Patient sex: M
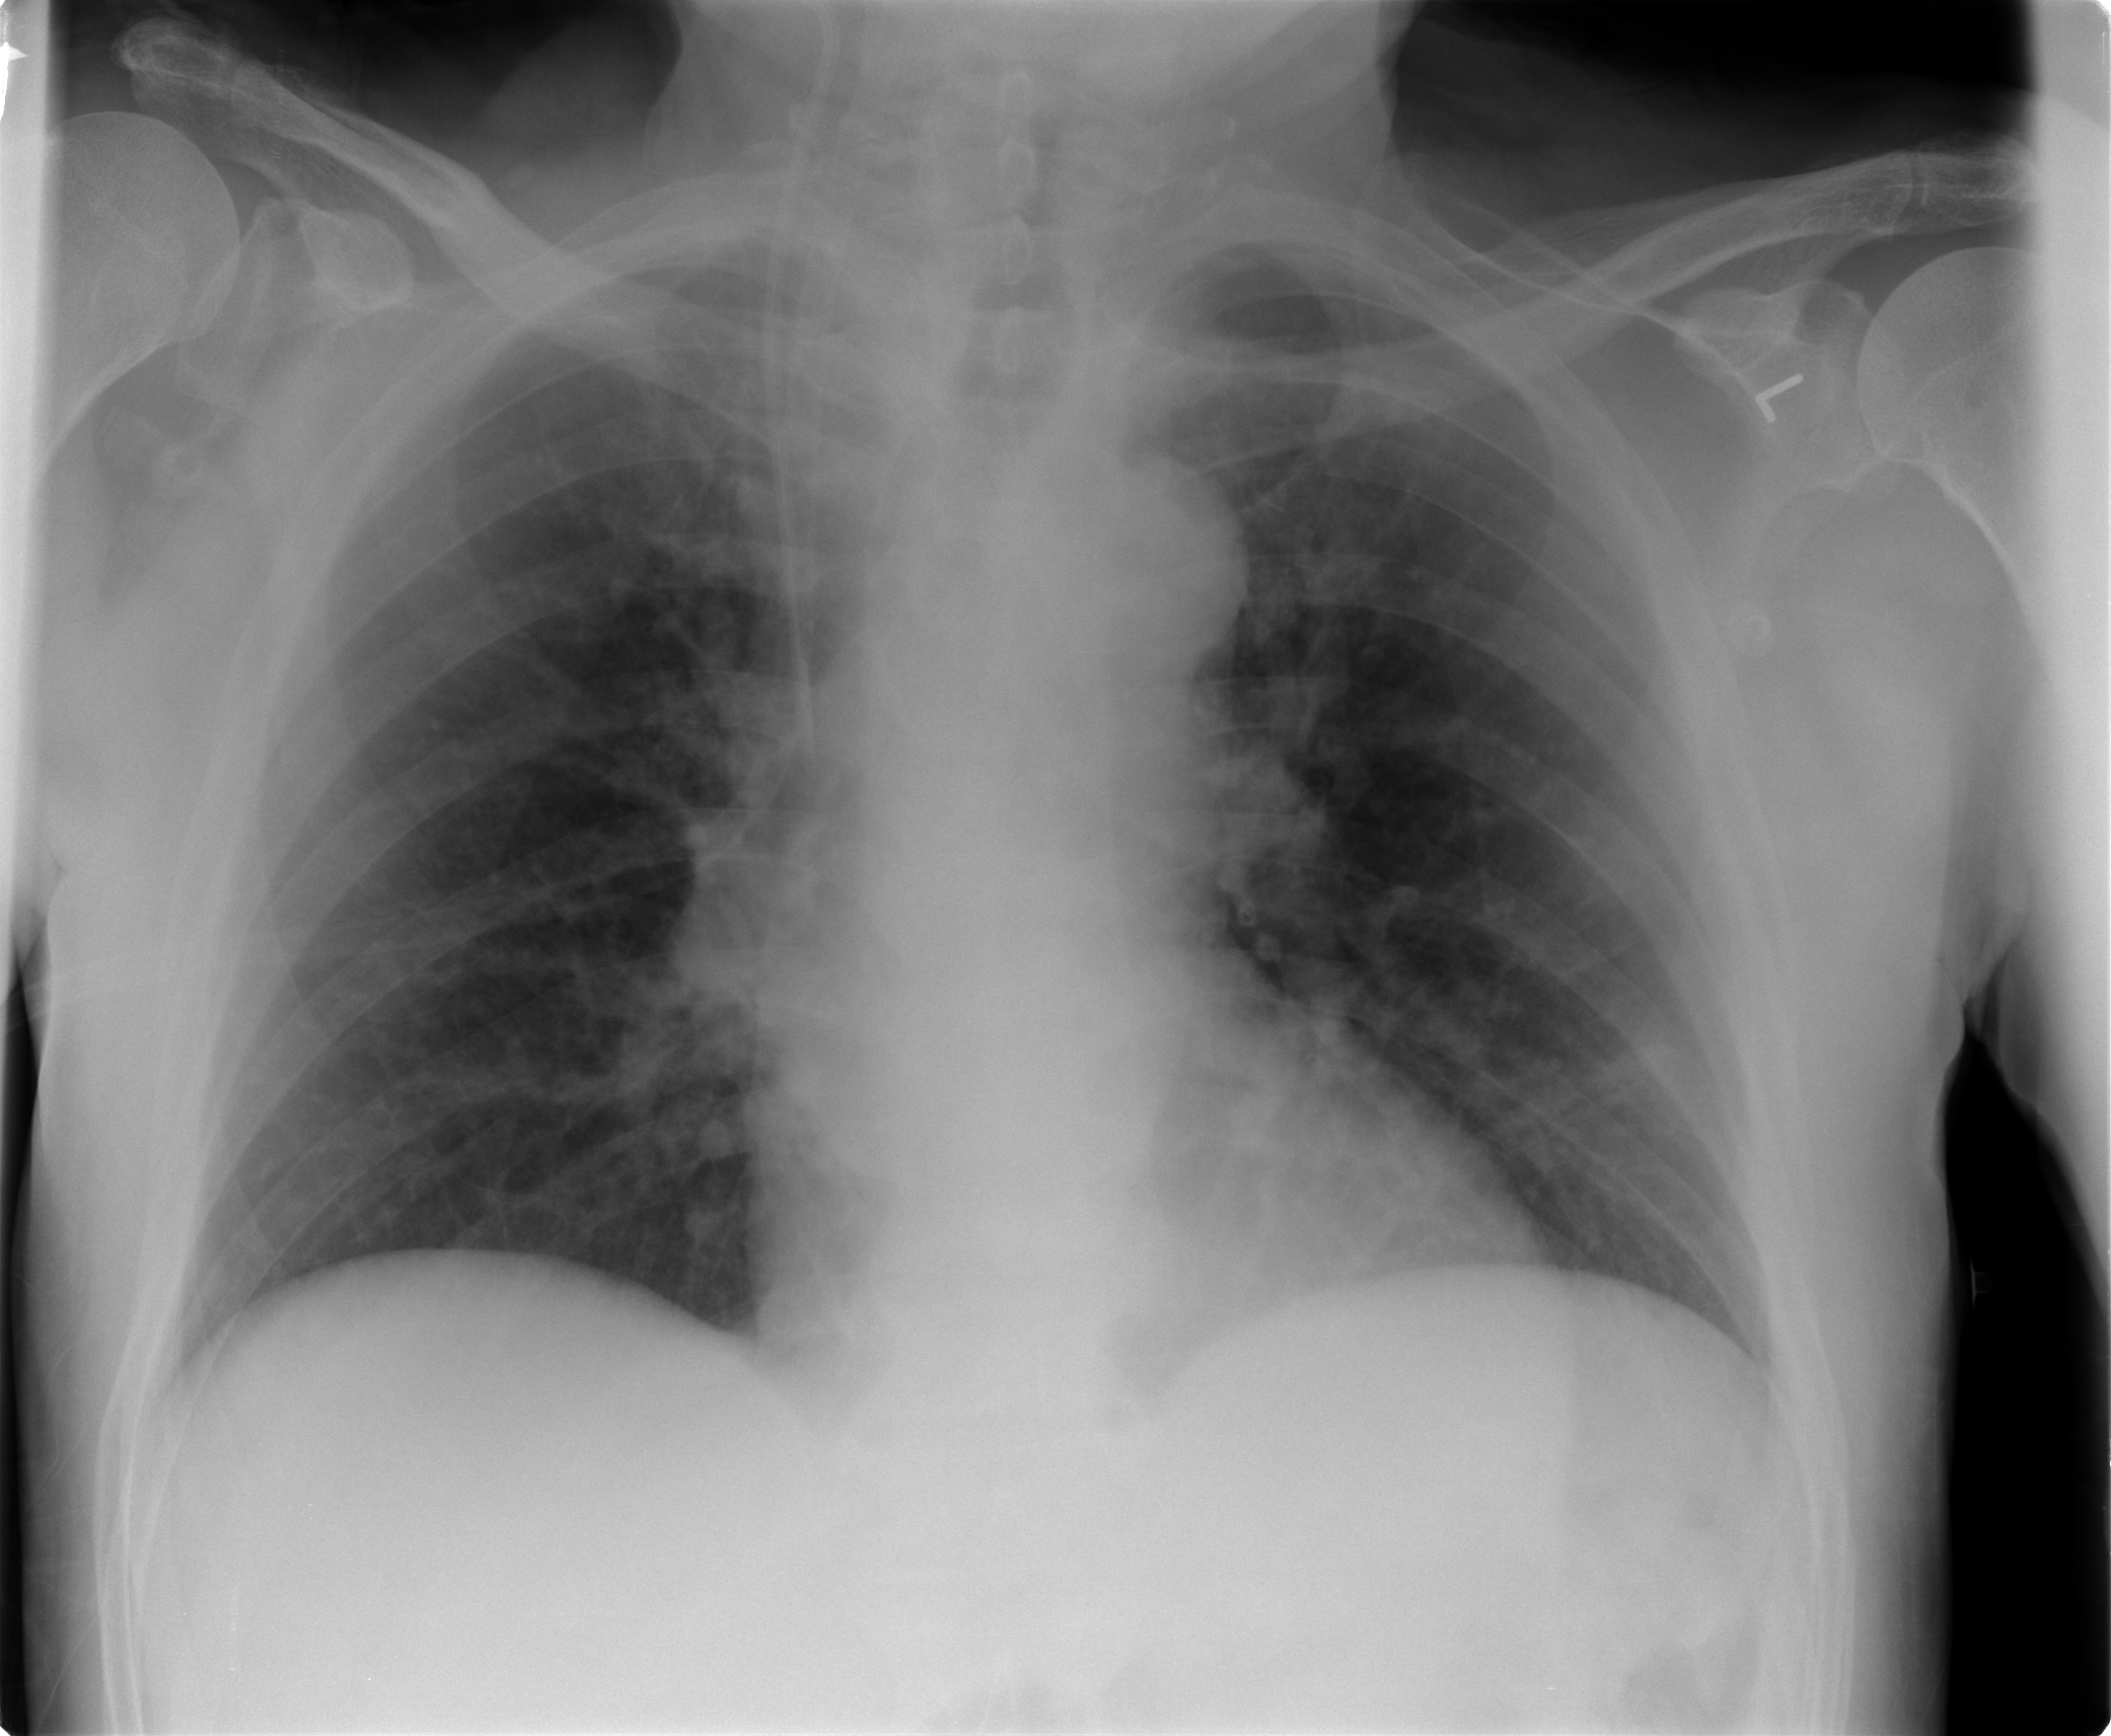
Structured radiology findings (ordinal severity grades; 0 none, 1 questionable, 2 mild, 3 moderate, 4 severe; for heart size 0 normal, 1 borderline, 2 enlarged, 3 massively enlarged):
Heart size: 0
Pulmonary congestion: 2
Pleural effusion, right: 0
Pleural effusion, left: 0
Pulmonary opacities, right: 0
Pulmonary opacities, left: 1
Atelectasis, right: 2
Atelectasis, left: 2